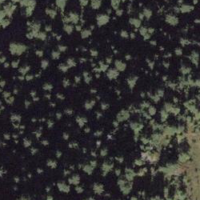
EUNIS habitat code: 43
Species observed at this site:
Lophophanes cristatus
Saxifraga aizoides